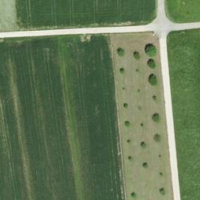
EUNIS habitat code: 40
Species observed at this site:
Gryllus campestris